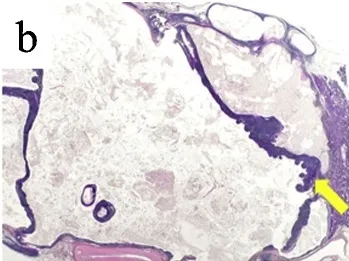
B. The cyst was separated by a band of lymphoid tissue (arrow) (hematoxylin & eosin [H&E] stain x10).
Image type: pathology (h&e)